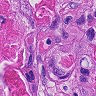
Metastatic tissue present: yes